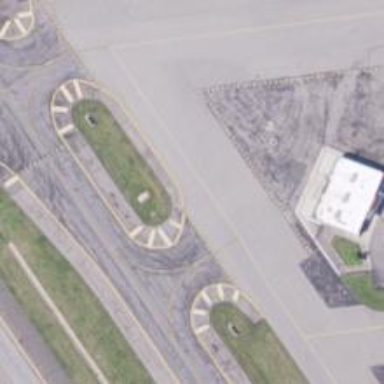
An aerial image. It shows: Taxiway at the airport with asphalt surface.